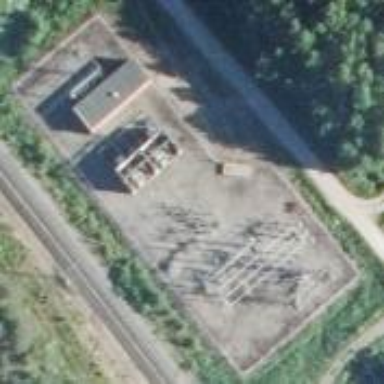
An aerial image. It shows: Power substation specializing in traction. It is enclosed by fence.